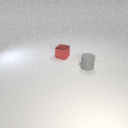
small gray rubber cylinder to the right of small red metal cube